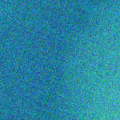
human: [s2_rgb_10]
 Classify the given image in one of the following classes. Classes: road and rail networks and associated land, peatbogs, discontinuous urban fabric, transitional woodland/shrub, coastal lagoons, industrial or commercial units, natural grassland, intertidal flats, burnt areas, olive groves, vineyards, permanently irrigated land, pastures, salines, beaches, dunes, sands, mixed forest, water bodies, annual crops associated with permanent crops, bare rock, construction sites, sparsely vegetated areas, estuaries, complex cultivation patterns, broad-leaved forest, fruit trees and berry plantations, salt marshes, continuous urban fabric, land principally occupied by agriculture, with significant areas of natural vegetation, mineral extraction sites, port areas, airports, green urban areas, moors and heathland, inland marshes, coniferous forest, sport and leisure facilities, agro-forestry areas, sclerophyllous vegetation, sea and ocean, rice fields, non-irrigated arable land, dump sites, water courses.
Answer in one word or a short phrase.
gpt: sea and ocean